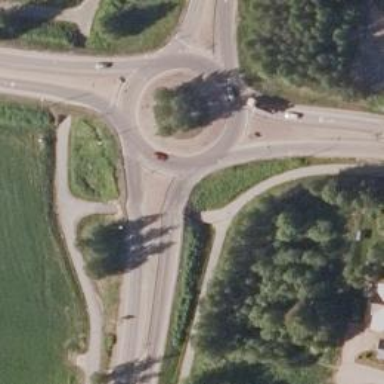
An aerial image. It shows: Cycleway.